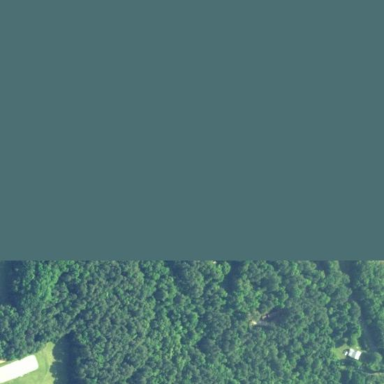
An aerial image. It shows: Mixed woodland with variety of leaf types and cycles.